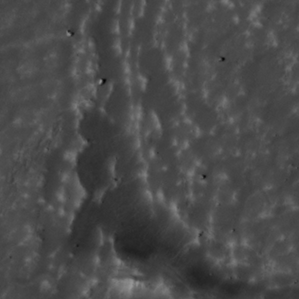
Label: non_frost